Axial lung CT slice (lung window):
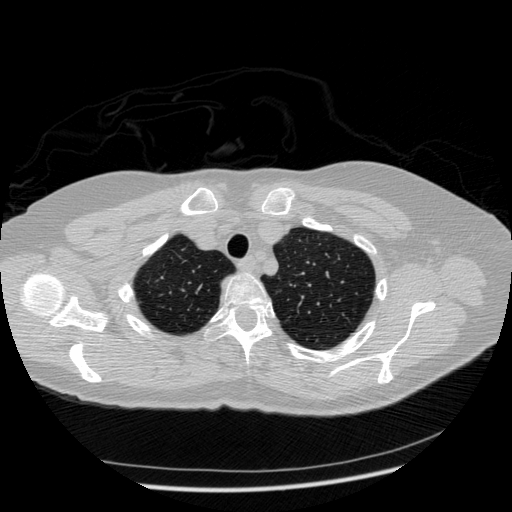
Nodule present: no